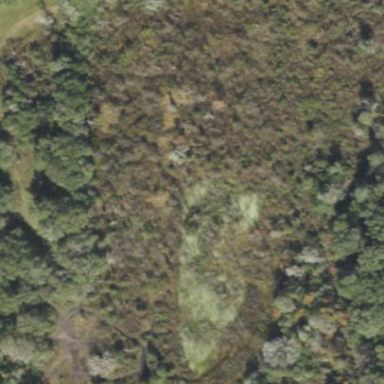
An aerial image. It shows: Swampy wetland area.